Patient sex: M
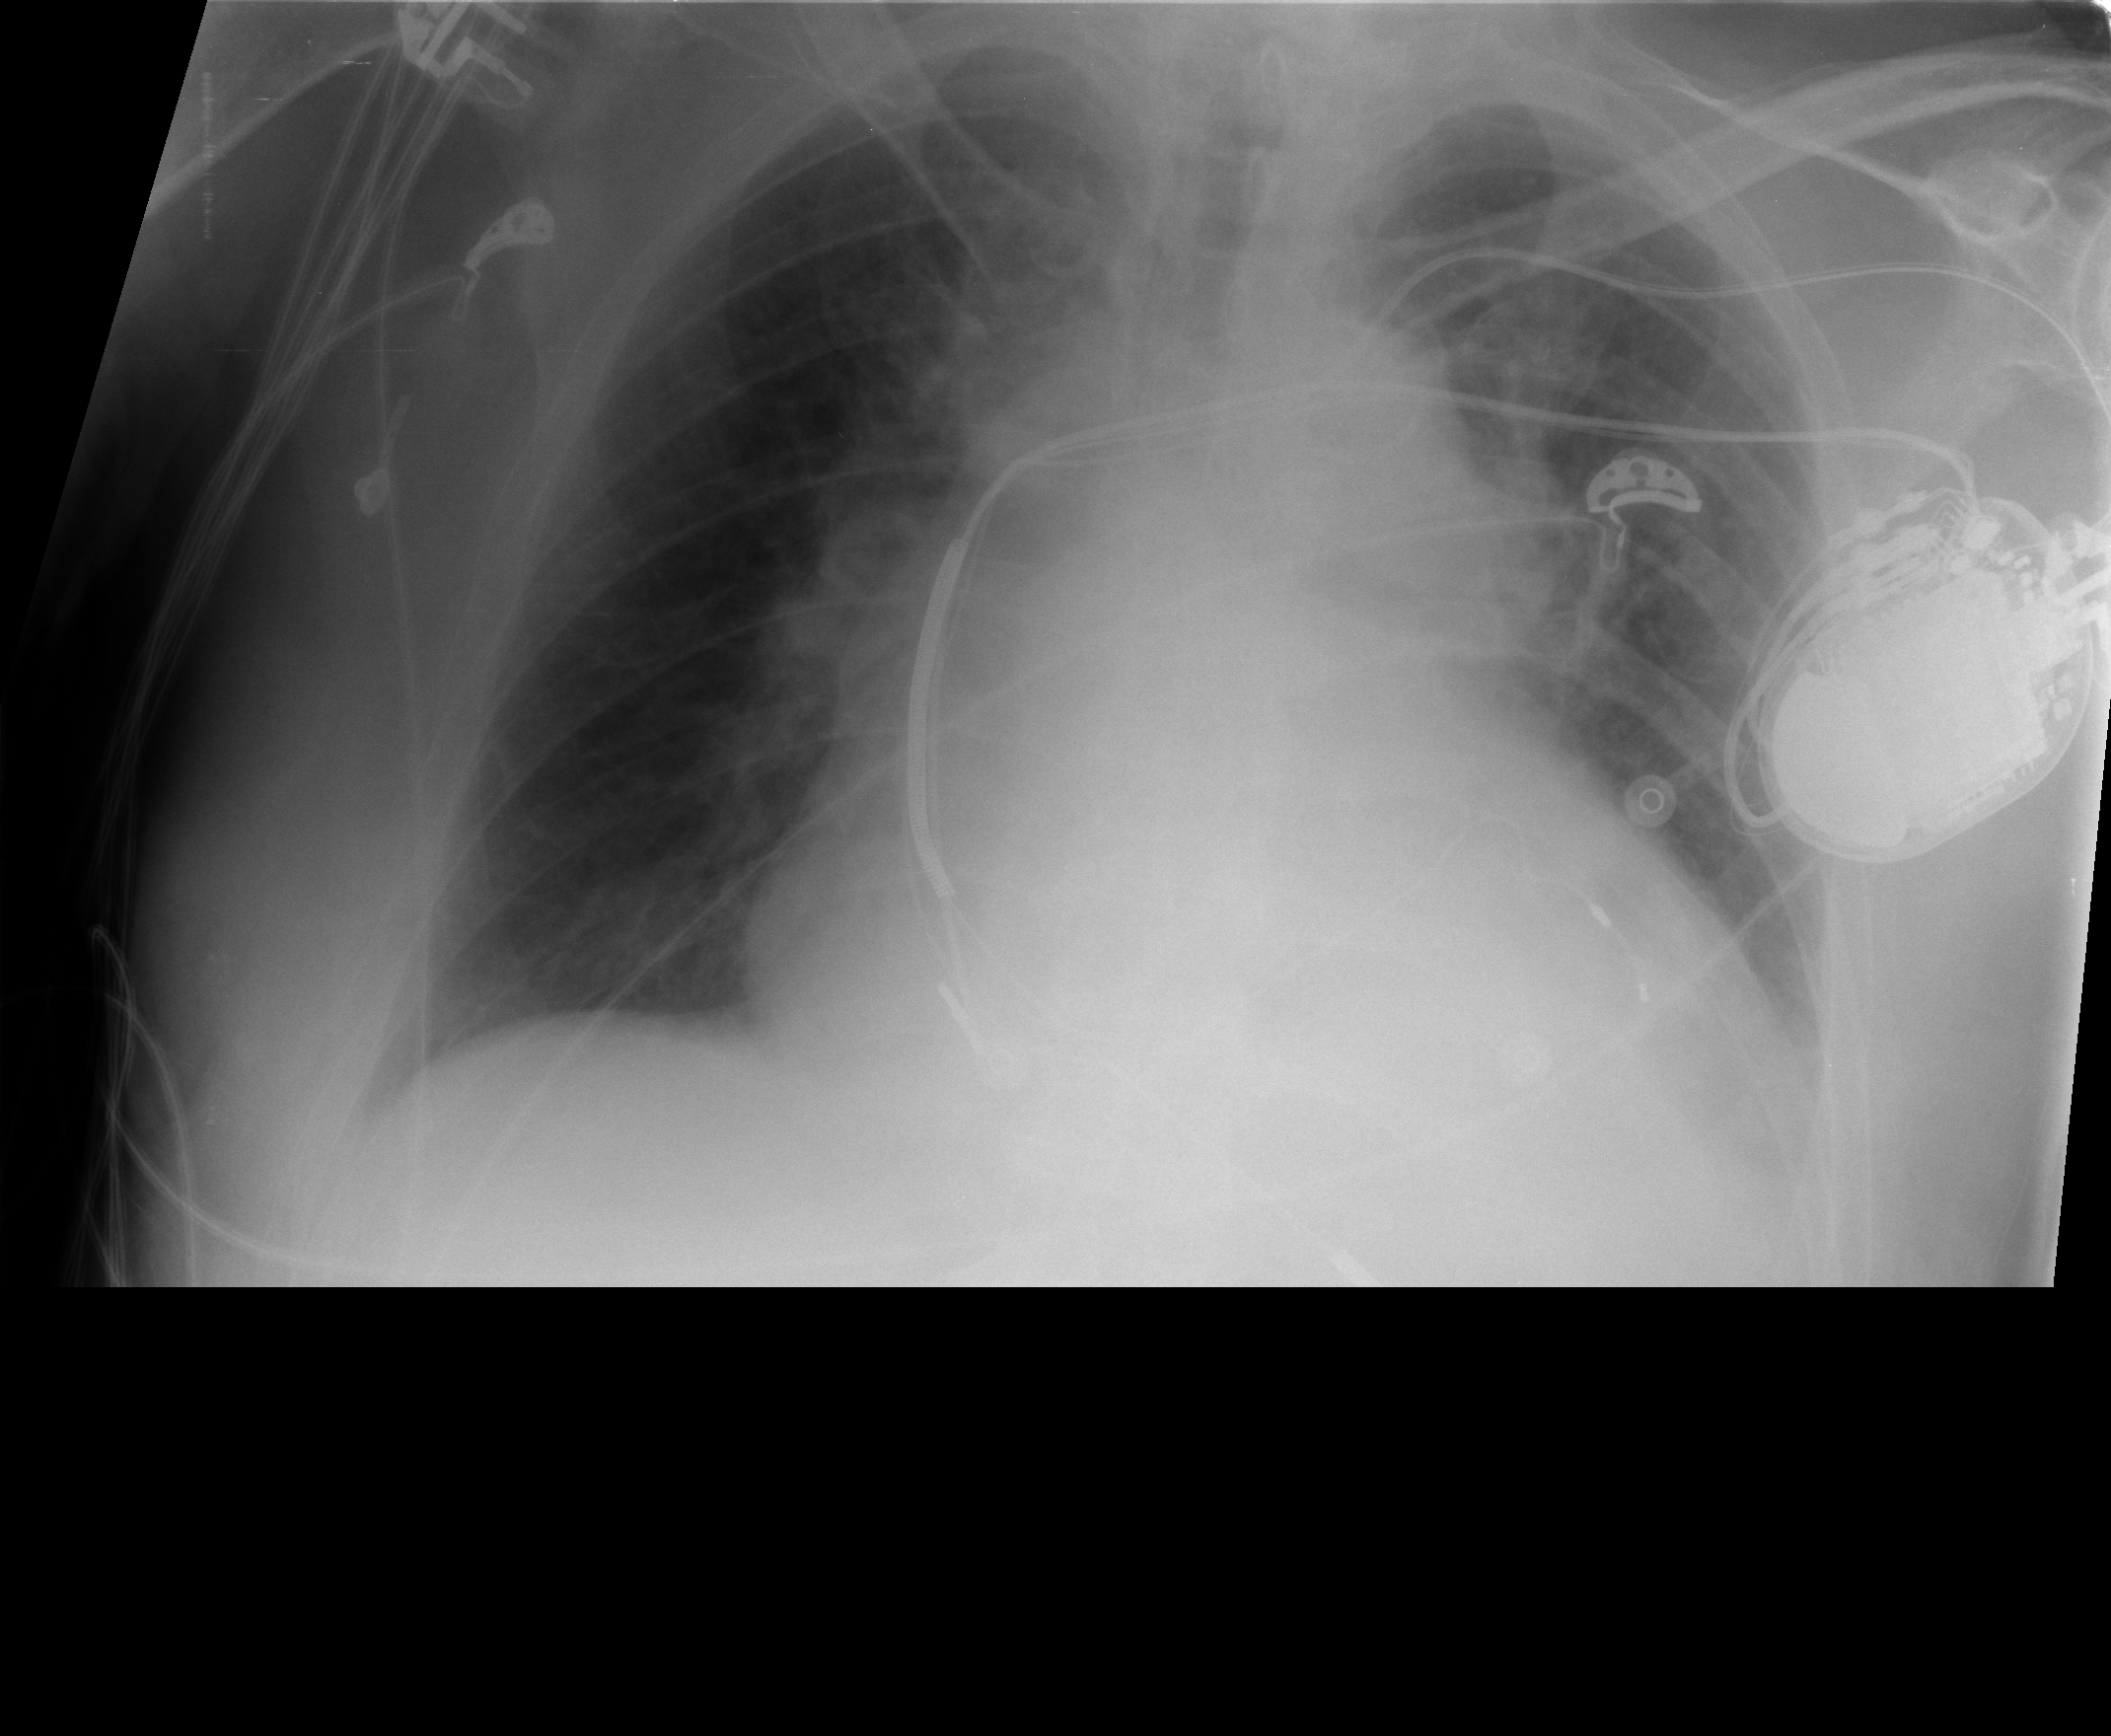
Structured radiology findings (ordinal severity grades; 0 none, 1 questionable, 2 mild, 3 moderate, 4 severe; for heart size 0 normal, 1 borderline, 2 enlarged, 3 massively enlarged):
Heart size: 3
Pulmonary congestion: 2
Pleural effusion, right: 0
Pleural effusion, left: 1
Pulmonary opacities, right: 0
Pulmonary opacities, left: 0
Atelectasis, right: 1
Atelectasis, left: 1